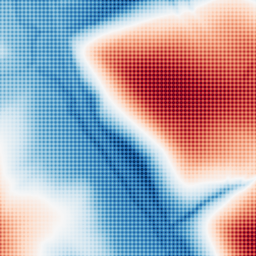
Category: multiscale
Decomposition family: dog
Decomposition parameters: sigma_low: 1
sigma_high: 100
Upsampling method: sinc_hamming
Upsampling parameters: scale: 8
kernel_size: 8
Upsampling scale: 8